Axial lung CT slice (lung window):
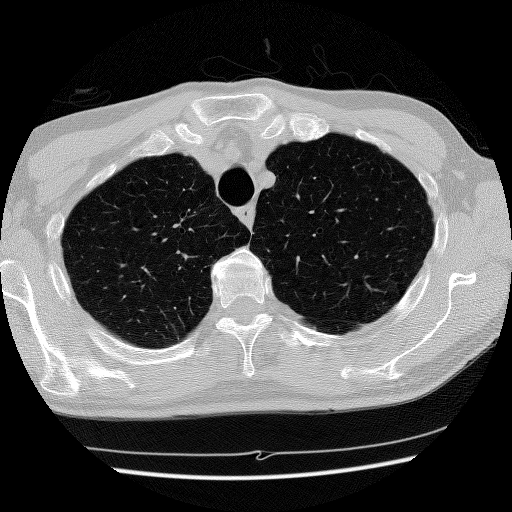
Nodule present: no